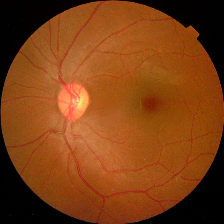
Diabetic retinopathy grade: No DR